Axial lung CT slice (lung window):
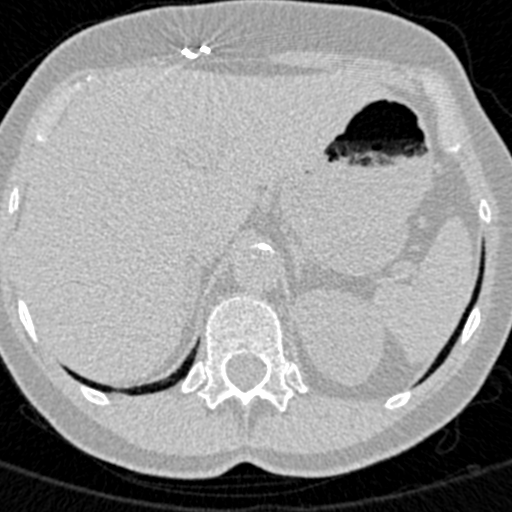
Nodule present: no